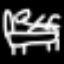
Label: bed